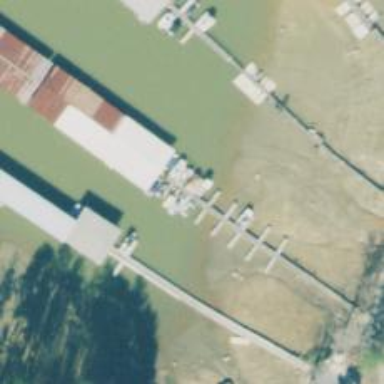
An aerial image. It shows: Man-made pier.